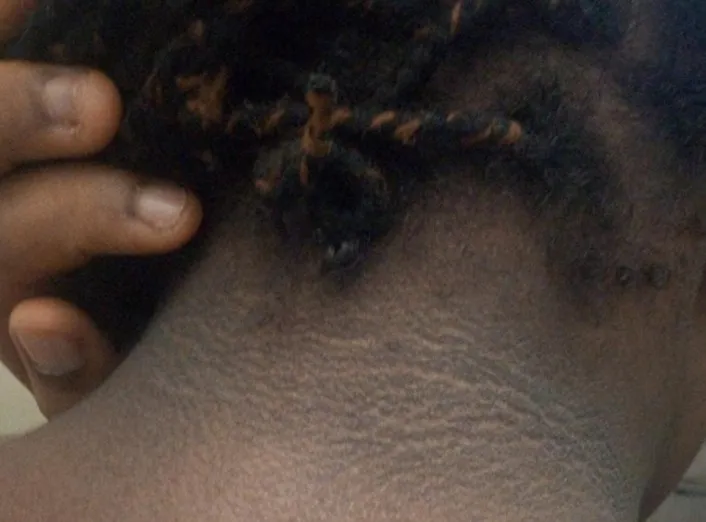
acanthosis nigricans around the neck of the patient.
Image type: medical_photograph (skin_photograph)